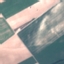
Land use / land cover class: AnnualCrop